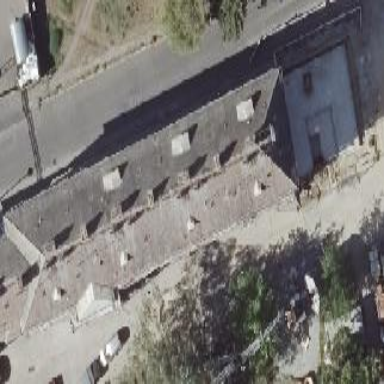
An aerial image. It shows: Residential building with hipped roof.